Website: home-depot
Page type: billing-address
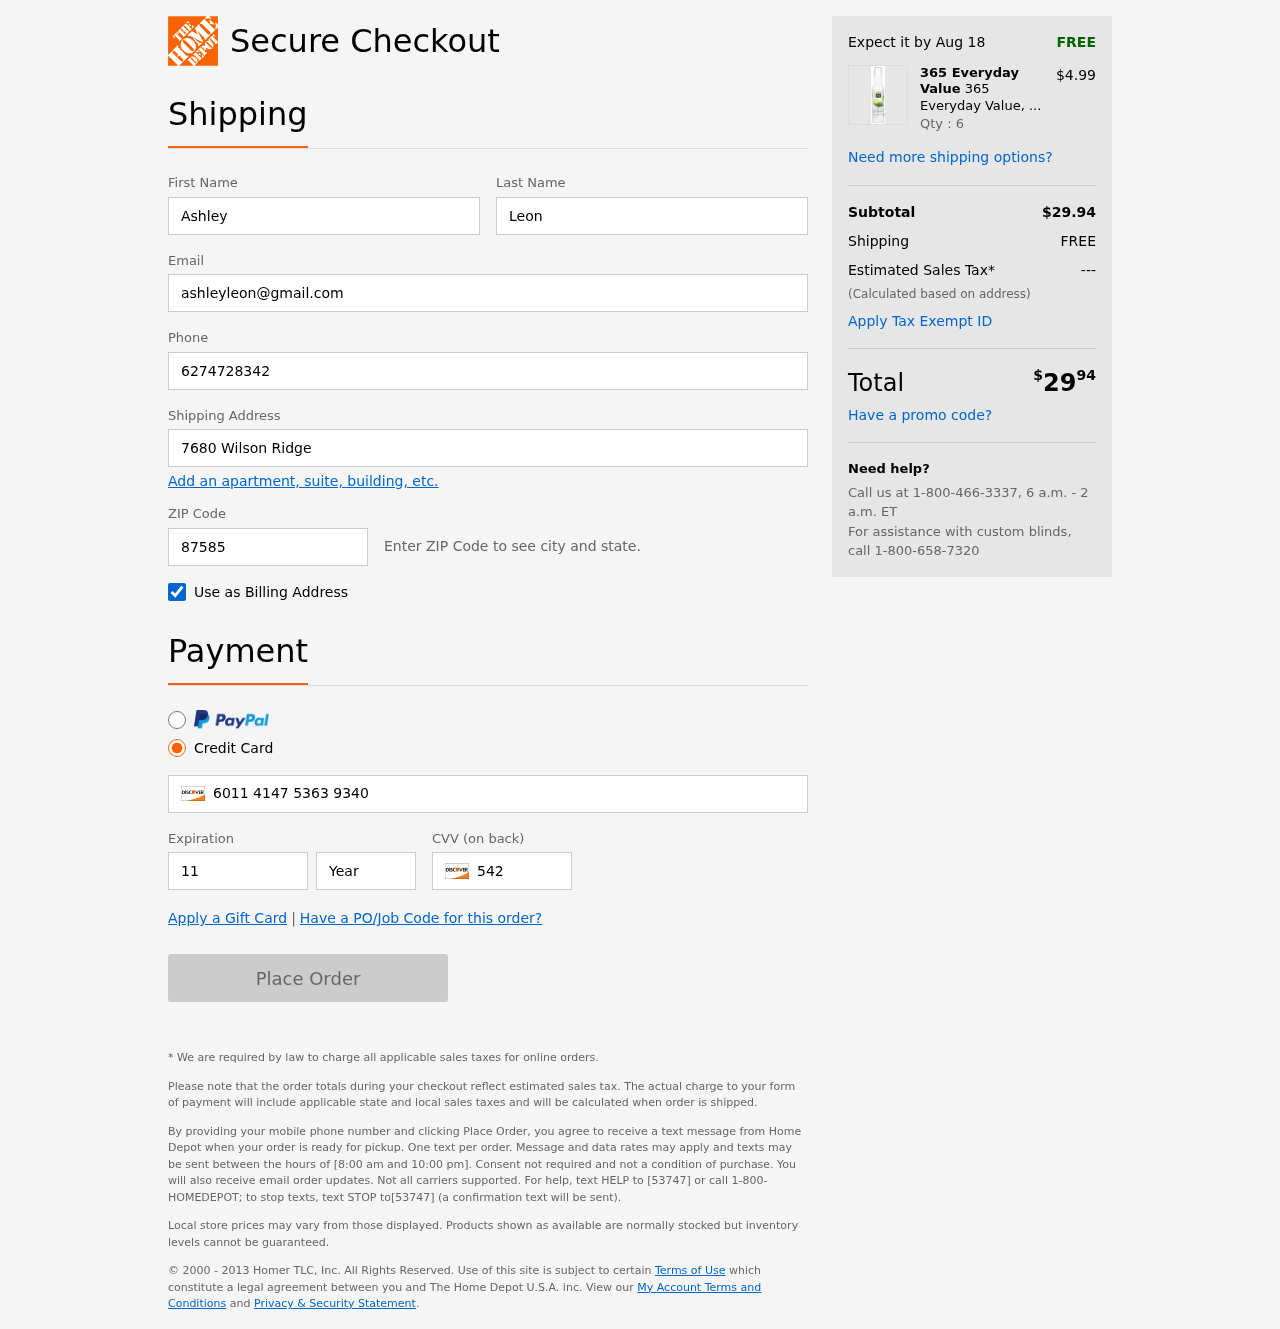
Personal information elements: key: PII_FIRSTNAME
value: Ashley
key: PII_LASTNAME
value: Leon
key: PII_EMAIL
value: ashleyleon@gmail.com
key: PII_PHONE
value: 6274728342
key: PII_STREET
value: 7680 Wilson Ridge
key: PII_POSTCODE
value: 87585
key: PII_CARD_NUMBER
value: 6011 4147 5363 9340
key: PII_CARD_EXPIRY_MONTH
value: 11
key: PII_CARD_CVV
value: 542
Product elements: key: PRODUCT1_BRAND
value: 365 Everyday Value
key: PRODUCT1_NAME
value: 365 Everyday Value, Hand Sanitizer Spray, Mojito Mint, 2 fl oz
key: PRODUCT1_PRICE
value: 4.99
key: PRODUCT1_QUANTITY
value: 6
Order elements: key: ORDER_DELIVERY_DATE
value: Aug 18
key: ORDER_SUBTOTAL
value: $29.94
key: ORDER_SHIPPING_COST
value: FREE
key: ORDER_TAX
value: ---
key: ORDER_TOTAL2
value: $2994